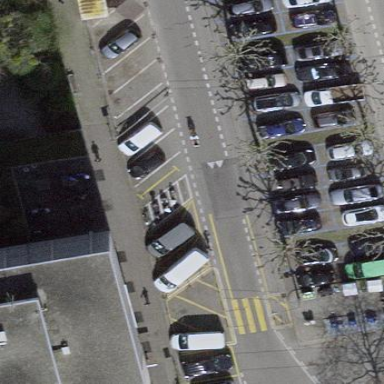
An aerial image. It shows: Parking lane.